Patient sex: M
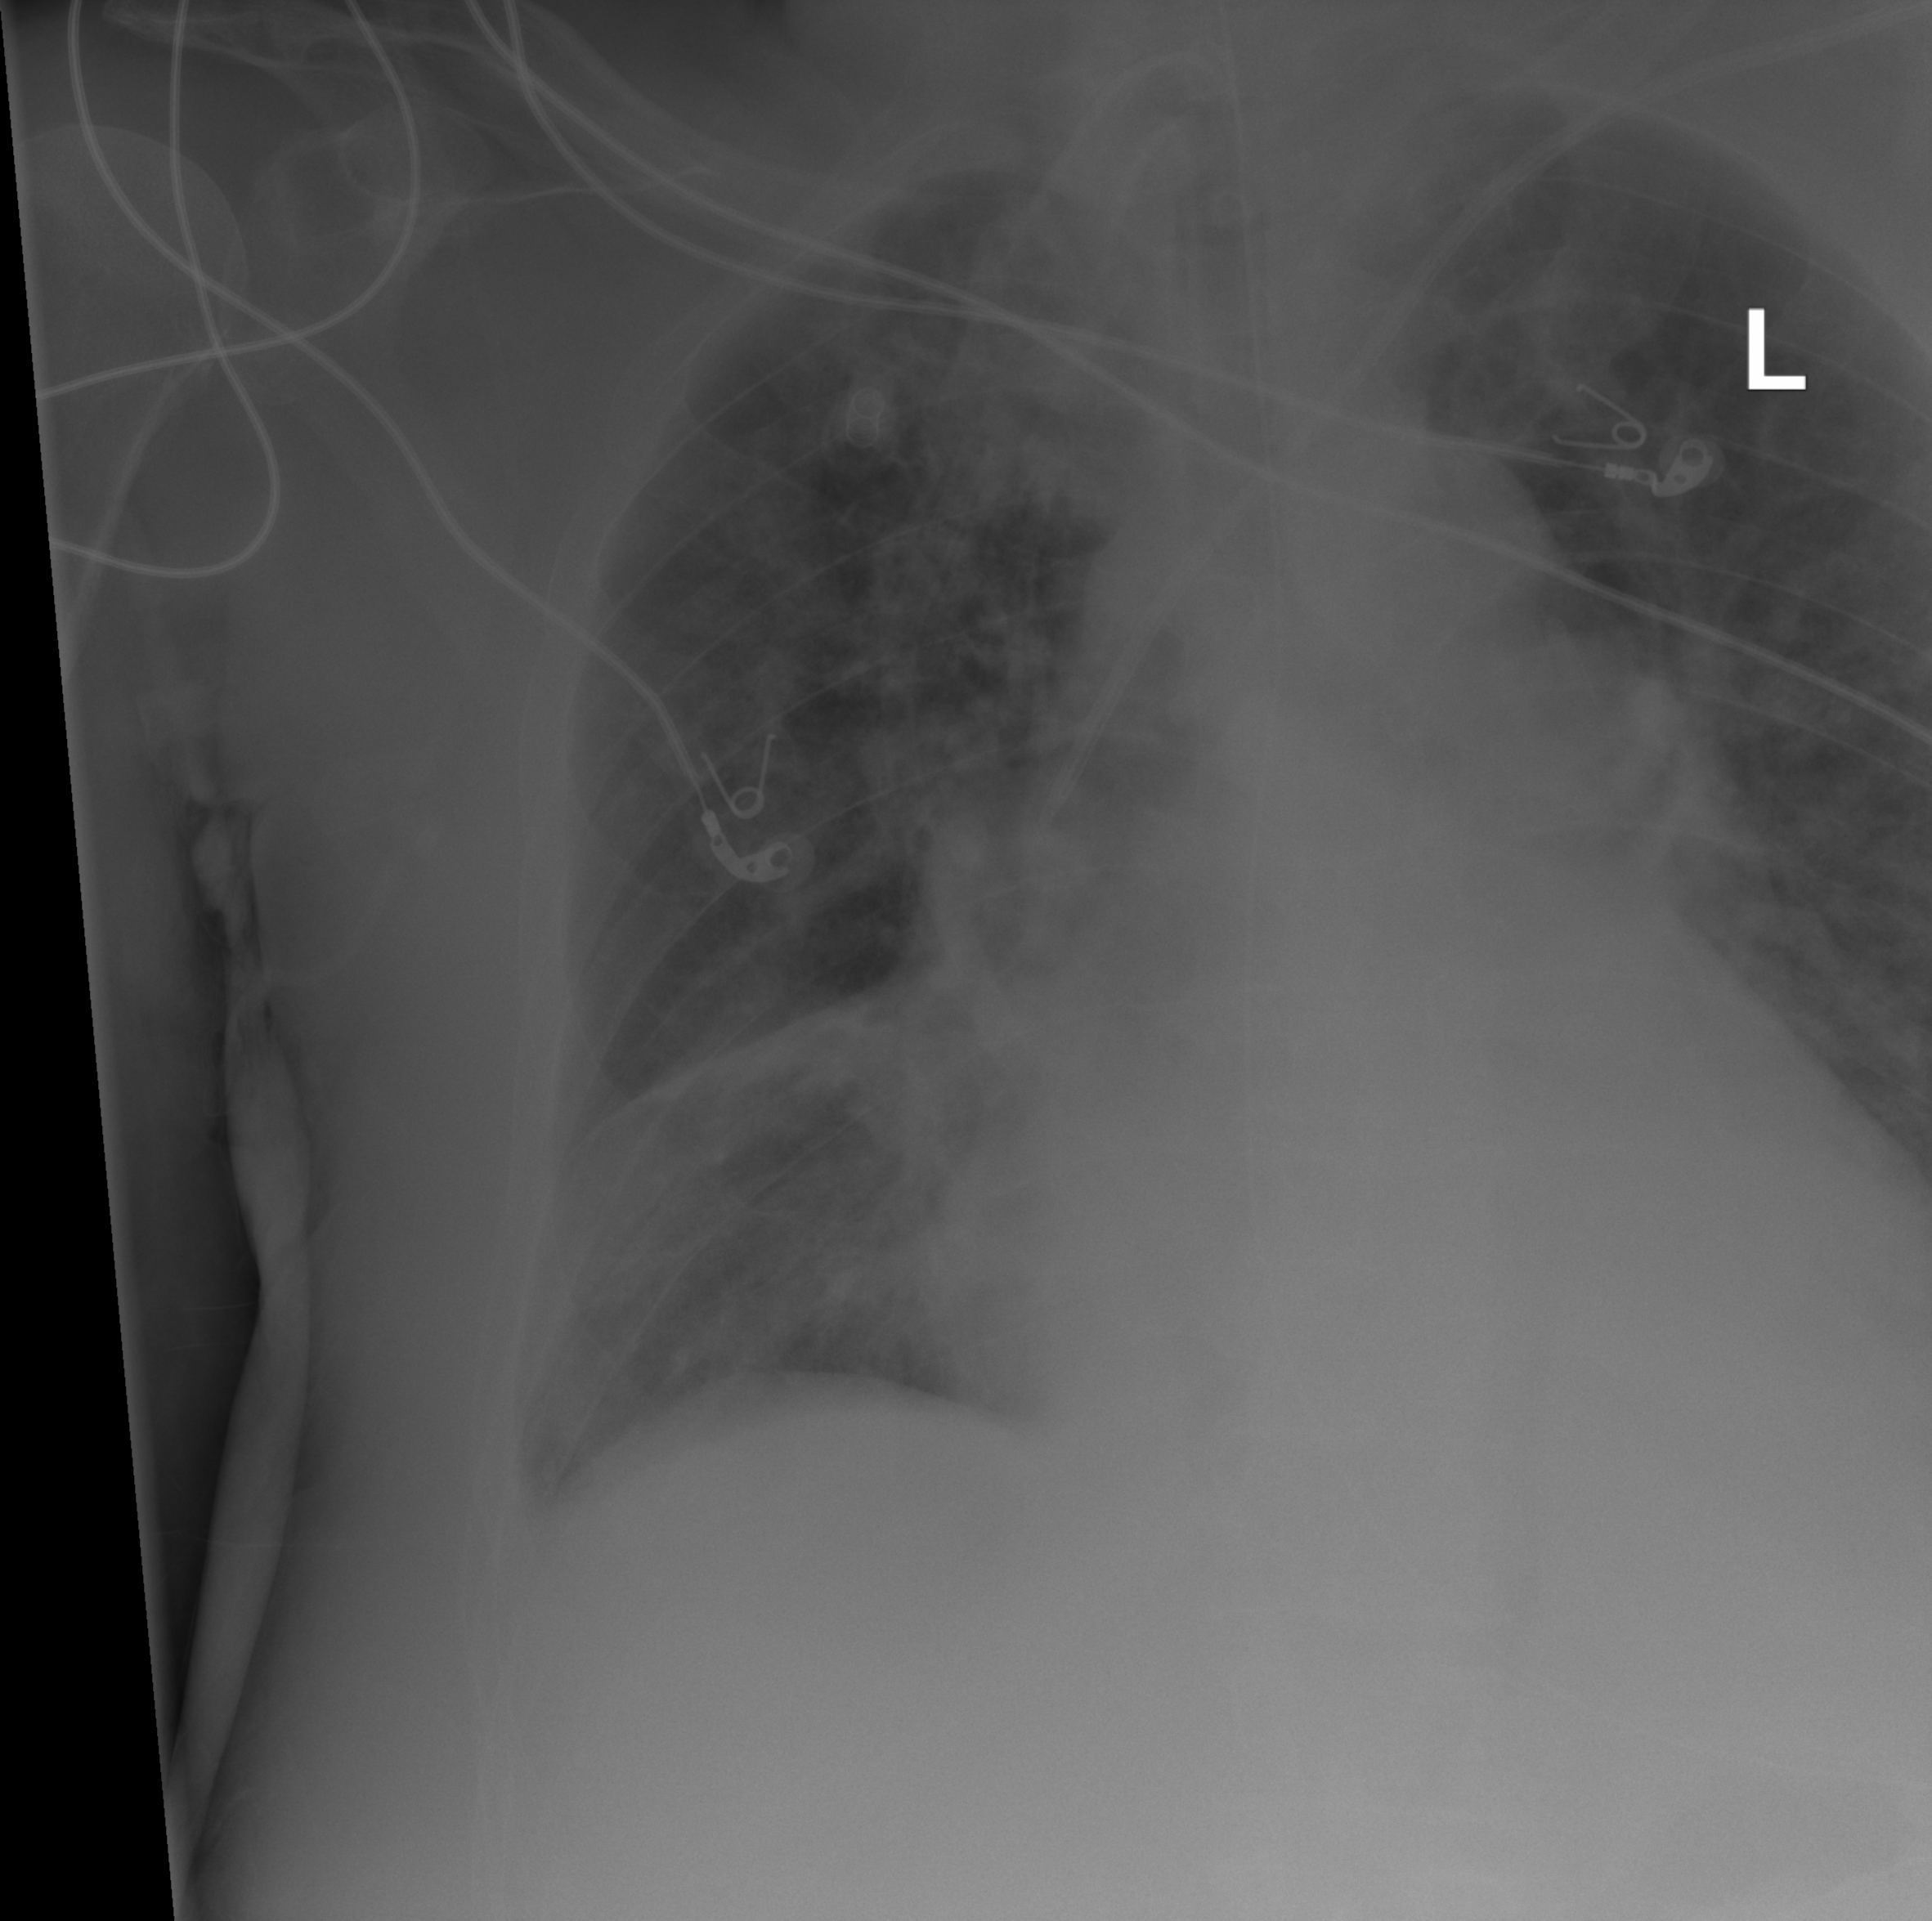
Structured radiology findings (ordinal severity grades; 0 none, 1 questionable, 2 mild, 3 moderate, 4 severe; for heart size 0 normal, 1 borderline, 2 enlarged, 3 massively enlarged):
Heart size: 2
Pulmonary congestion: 2
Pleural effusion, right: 1
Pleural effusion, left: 2
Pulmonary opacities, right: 3
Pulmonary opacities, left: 2
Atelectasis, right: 1
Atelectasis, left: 2